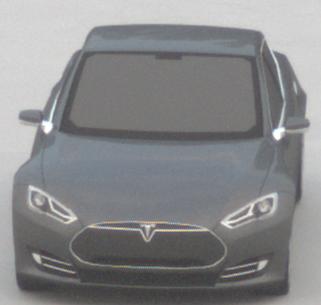
Make: Tesla
Model: Model S 60
Detailed model: Model S
Model produced from: 2013/10
Model produced until: 2014/10
Doors: 5
Color: gray
Road condition: dry road
Daytime: morning or afternoon
Contrast: low contrast